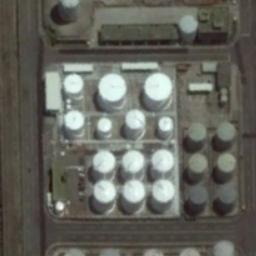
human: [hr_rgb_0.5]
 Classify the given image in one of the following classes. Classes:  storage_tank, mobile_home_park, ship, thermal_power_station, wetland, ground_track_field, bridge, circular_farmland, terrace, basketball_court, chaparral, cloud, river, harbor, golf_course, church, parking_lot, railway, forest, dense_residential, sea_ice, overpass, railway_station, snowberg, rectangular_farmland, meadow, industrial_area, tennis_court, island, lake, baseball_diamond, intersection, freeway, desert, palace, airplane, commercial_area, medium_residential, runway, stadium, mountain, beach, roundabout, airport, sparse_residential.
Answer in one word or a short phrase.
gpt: storage_tank